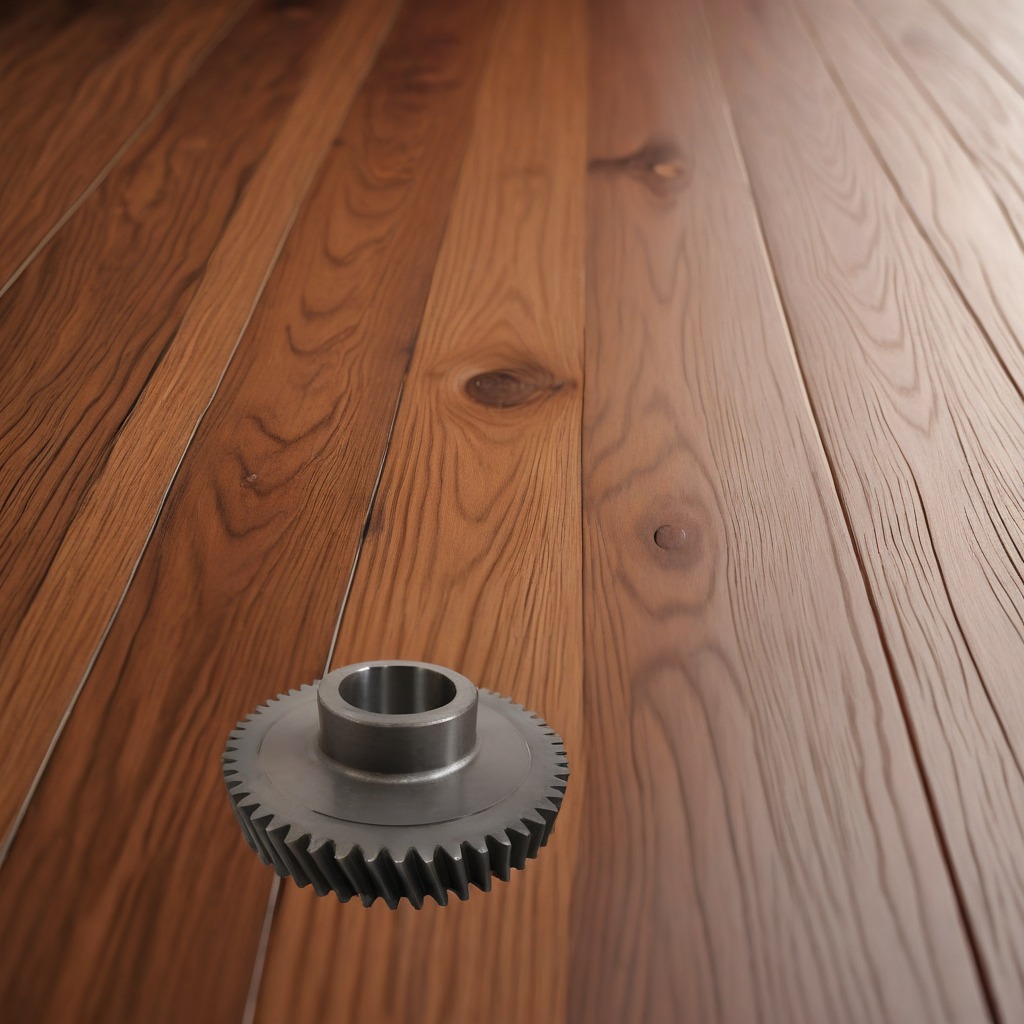
A steel gear with teeth is lying on a wooden table.